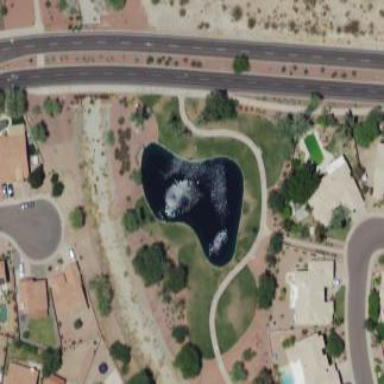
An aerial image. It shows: Pond with natural water.